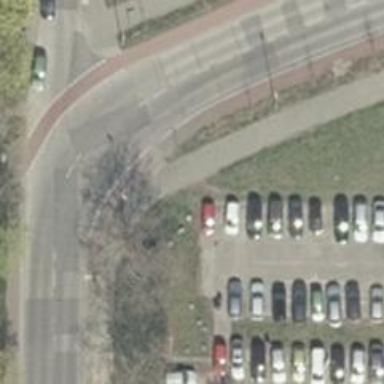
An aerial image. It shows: Cycleway with concrete surface.